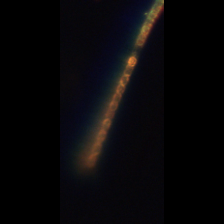
Taxon: Chaetoceros
Group: Diatoms